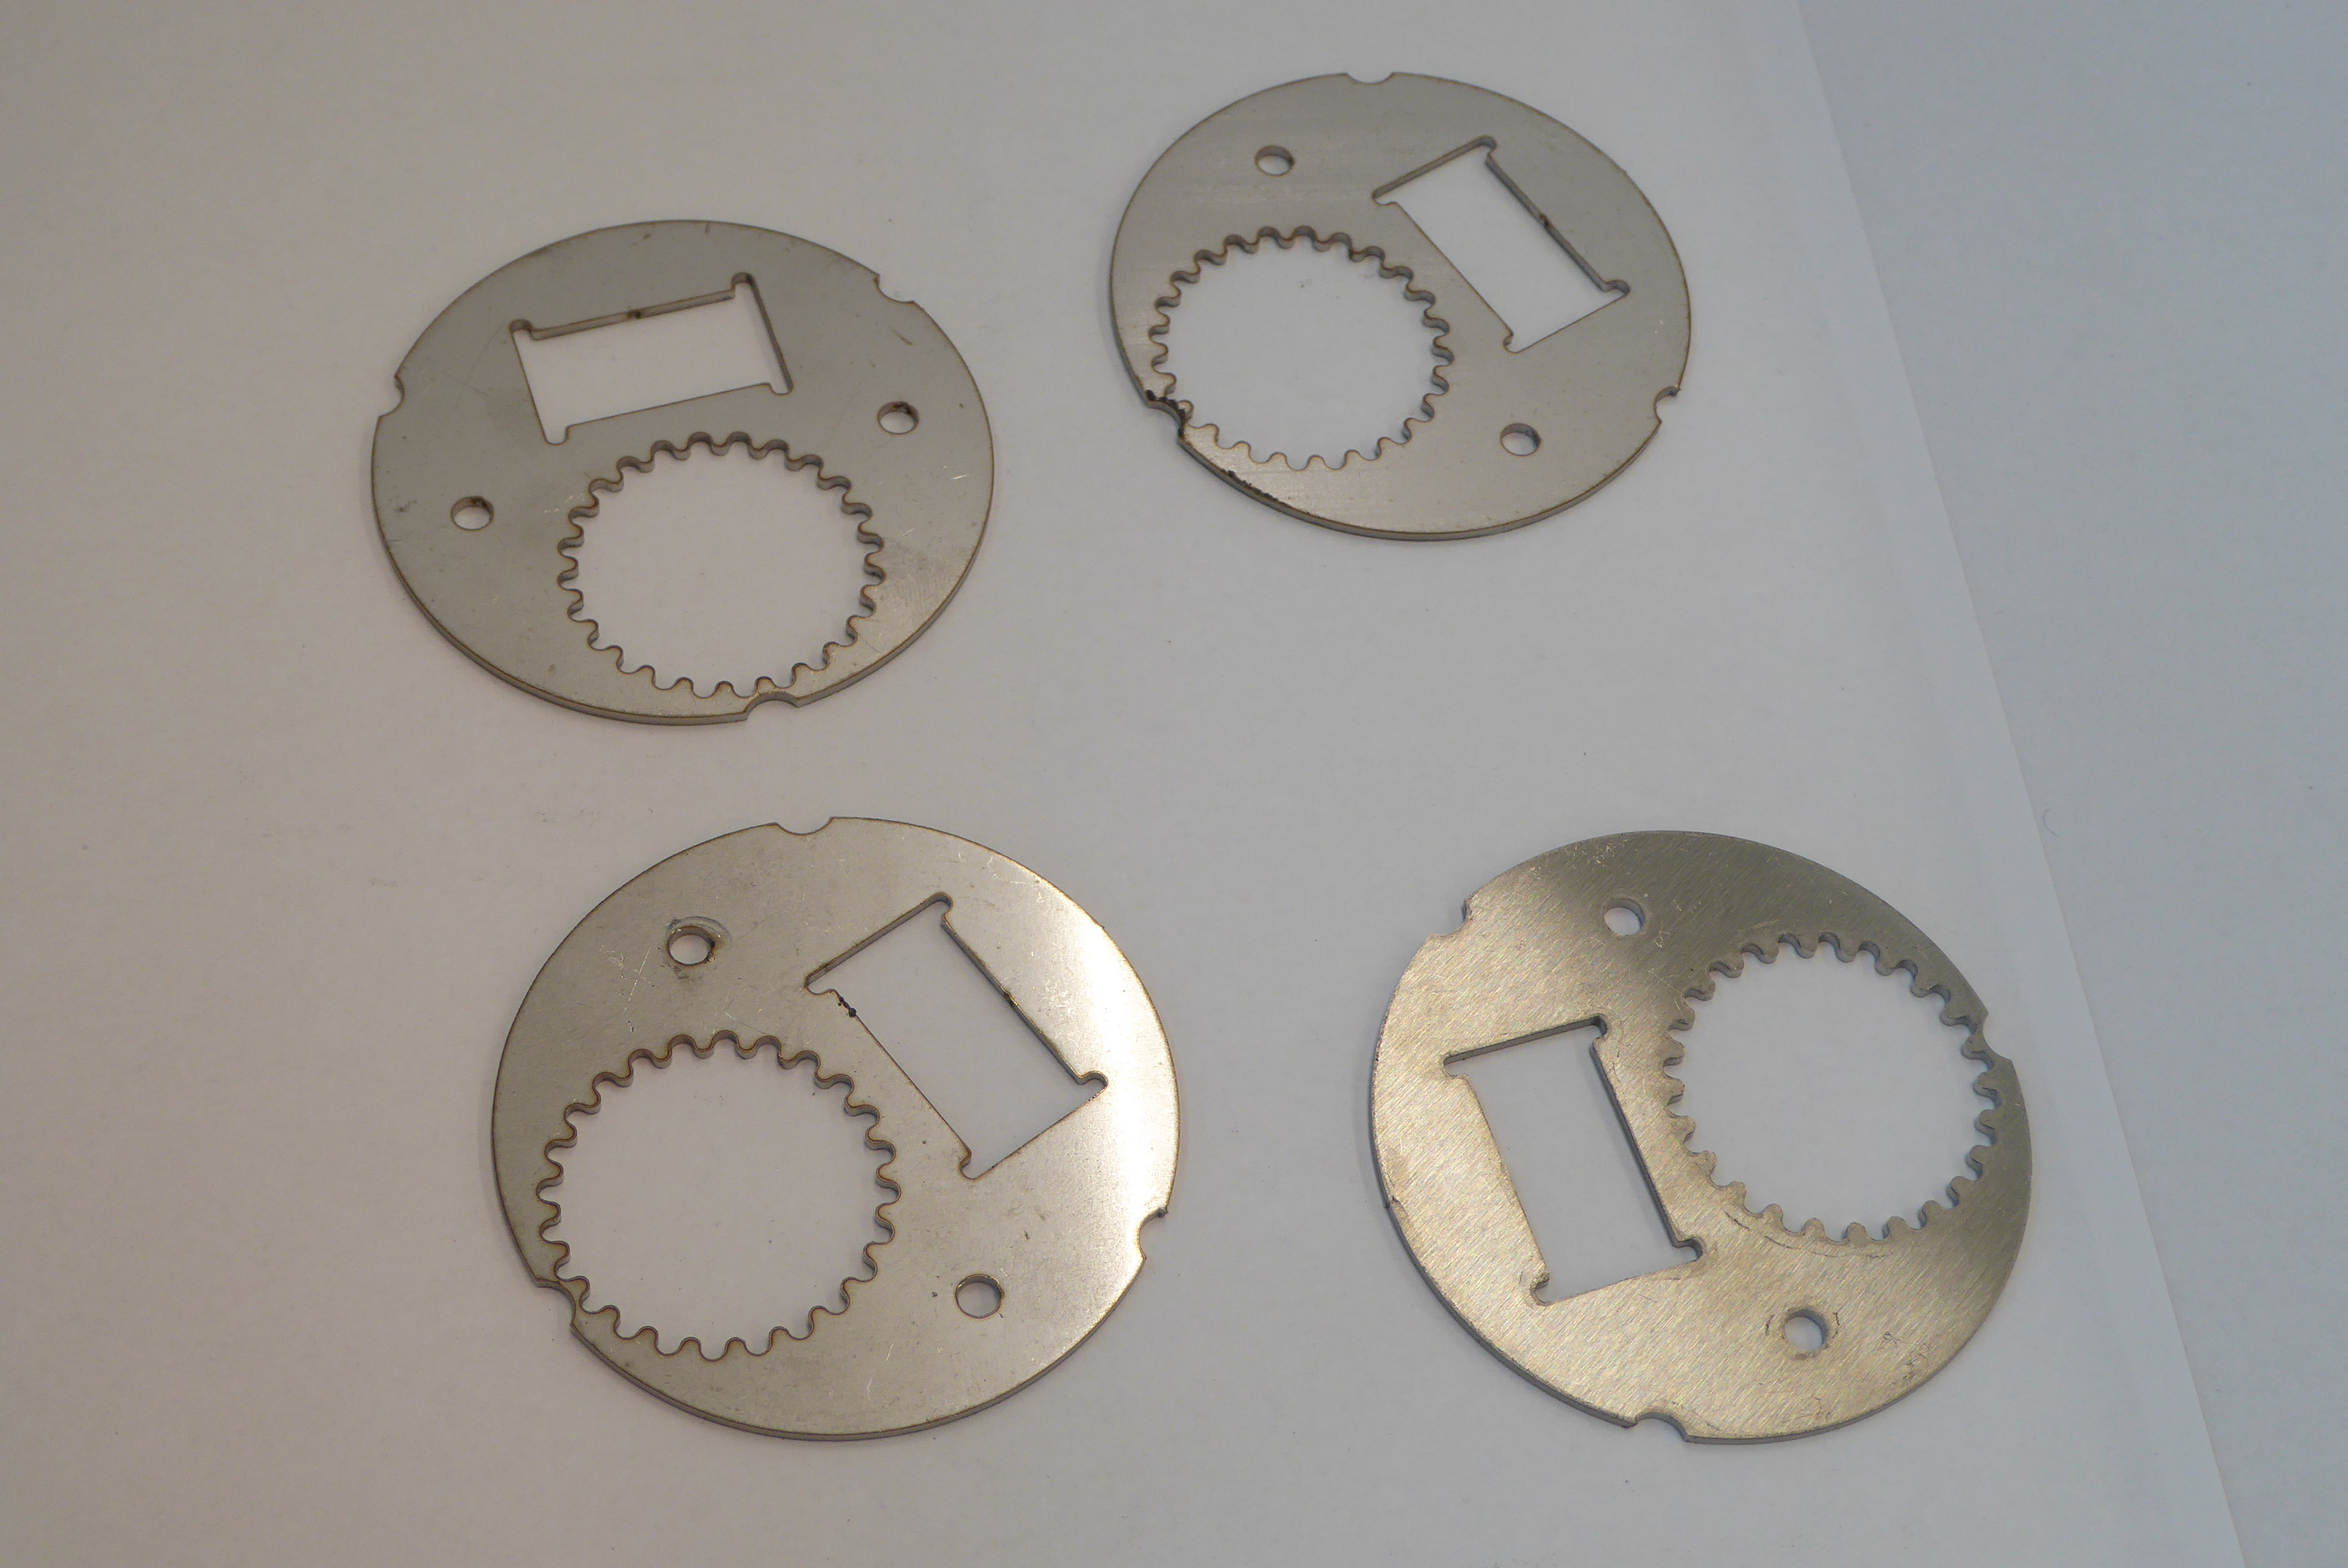
Label: Bottle Opener - Inlay